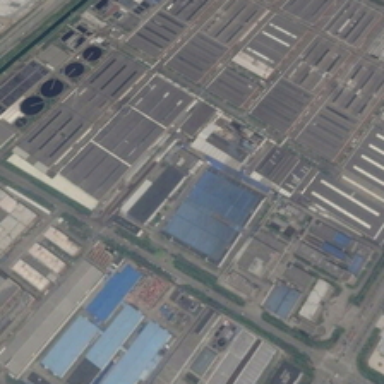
Many buildings are in an industrial area .